Field crop: maize
Growth stage: 2
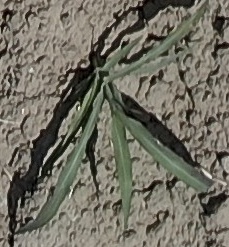
Species: sorghum